Field crop: tomato
Growth stage: 1
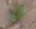
Species: solanum